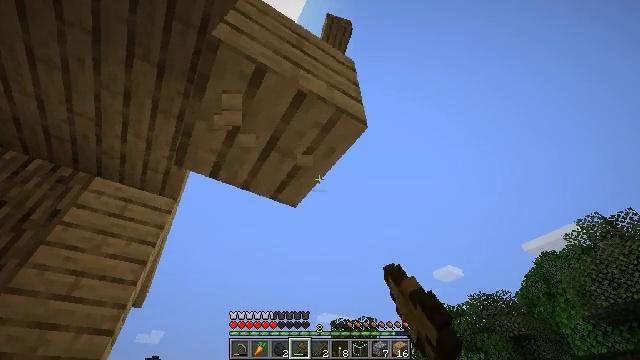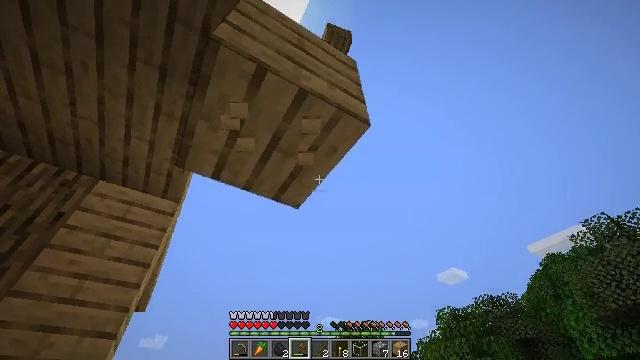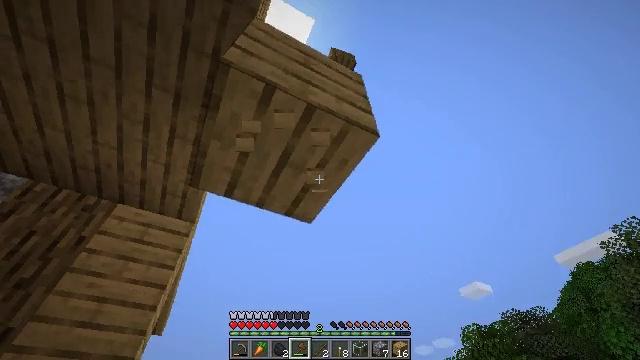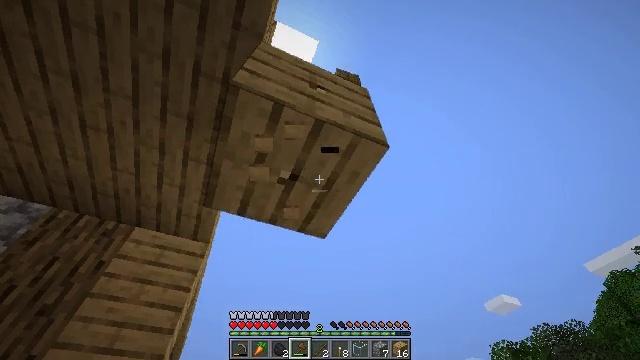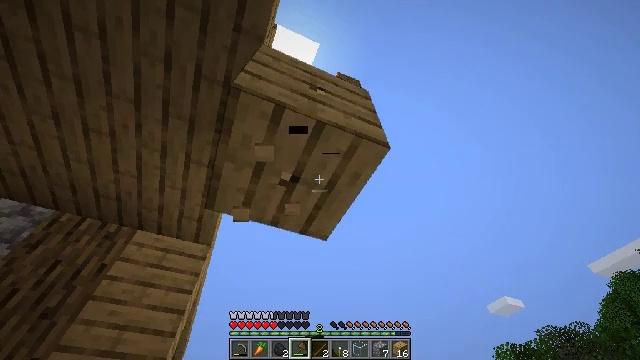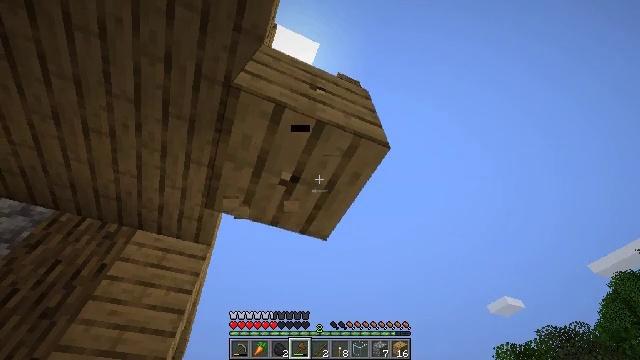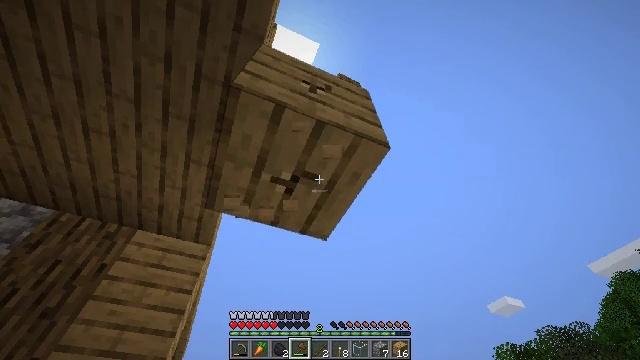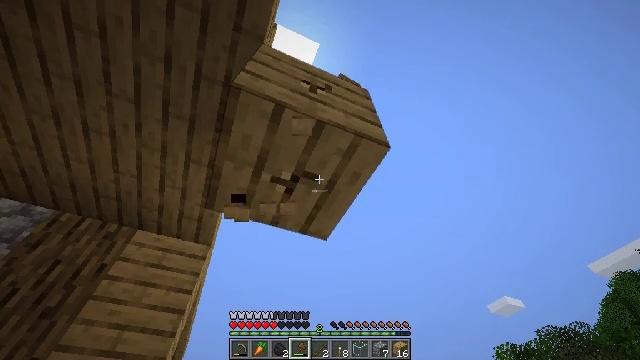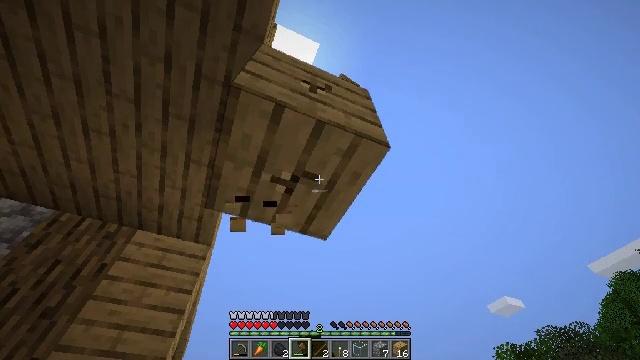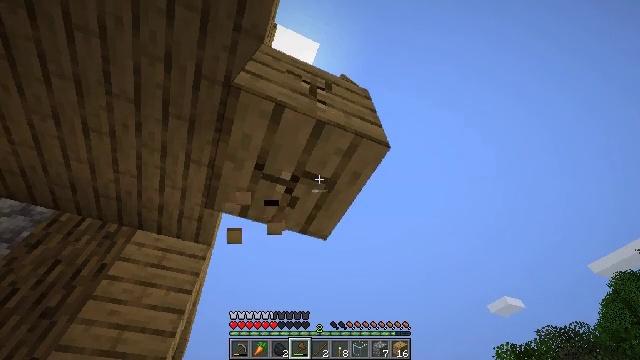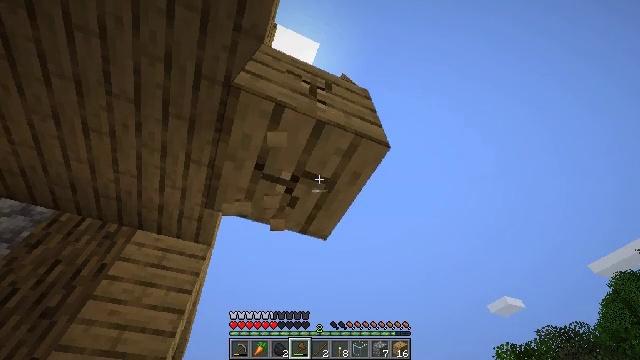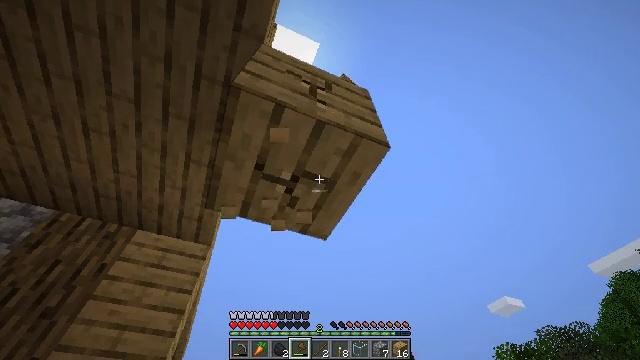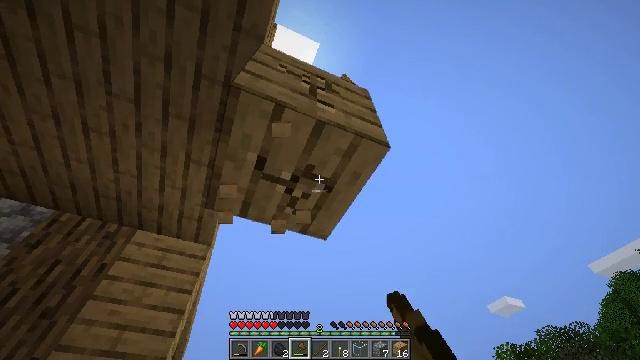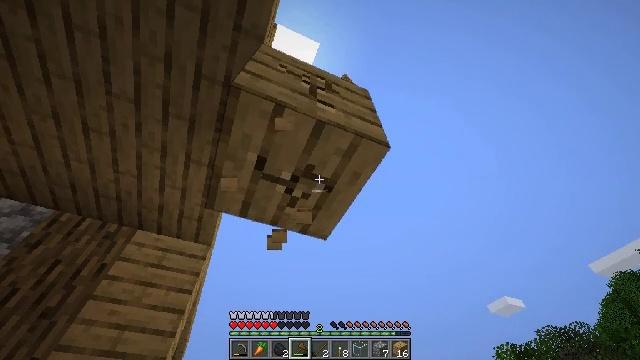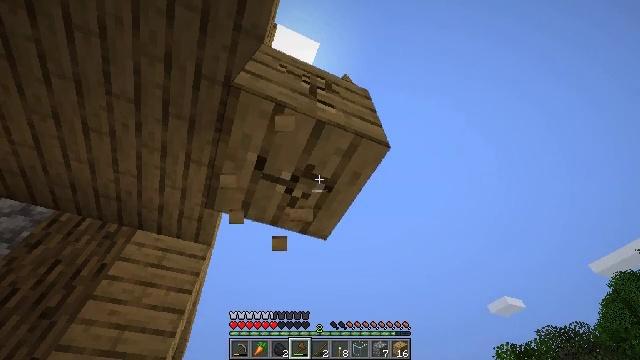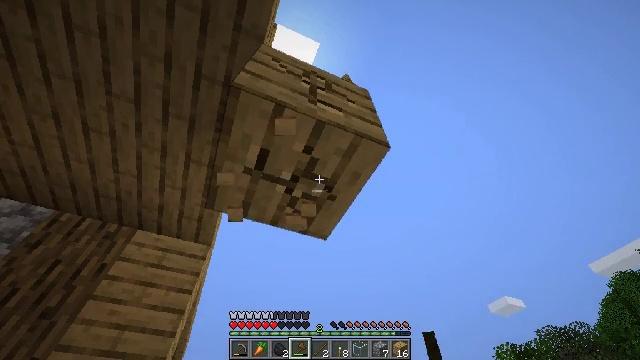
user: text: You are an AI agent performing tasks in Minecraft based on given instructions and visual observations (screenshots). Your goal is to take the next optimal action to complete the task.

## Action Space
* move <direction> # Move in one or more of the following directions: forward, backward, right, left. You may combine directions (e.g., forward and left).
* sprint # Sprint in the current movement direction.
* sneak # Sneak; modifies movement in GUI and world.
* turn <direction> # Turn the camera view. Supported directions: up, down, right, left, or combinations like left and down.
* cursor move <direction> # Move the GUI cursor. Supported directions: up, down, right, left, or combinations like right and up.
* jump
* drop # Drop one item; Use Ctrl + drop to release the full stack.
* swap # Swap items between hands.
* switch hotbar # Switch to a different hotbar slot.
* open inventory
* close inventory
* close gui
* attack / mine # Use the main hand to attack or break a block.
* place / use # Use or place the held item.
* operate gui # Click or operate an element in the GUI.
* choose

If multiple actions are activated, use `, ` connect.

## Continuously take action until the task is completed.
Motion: motion action
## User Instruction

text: Gather some oak planks.
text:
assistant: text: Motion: attack / mine
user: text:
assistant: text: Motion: turn left and up, attack / mine
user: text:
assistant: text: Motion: turn left and up, attack / mine
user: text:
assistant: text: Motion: attack / mine
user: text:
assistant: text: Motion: attack / mine
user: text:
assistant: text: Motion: attack / mine
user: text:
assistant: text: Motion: attack / mine
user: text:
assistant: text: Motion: attack / mine
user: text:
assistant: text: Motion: attack / mine
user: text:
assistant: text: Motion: attack / mine
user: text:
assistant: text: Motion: attack / mine
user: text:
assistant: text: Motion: attack / mine
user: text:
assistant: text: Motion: attack / mine
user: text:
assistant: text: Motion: attack / mine
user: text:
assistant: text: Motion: attack / mine
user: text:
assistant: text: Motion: attack / mine
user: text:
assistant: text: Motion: attack / mine
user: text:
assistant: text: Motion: attack / mine
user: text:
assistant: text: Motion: attack / mine
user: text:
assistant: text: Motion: attack / mine
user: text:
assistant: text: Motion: attack / mine
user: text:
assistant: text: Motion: attack / mine
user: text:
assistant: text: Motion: attack / mine
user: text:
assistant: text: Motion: attack / mine
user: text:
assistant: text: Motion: attack / mine
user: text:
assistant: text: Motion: attack / mine
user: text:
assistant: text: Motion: attack / mine
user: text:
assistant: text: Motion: attack / mine
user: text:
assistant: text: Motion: attack / mine
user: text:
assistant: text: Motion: attack / mine